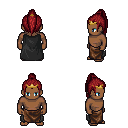
a pixel art fantasy rpg character, male body template, human, dark skin, black cape, robe skirt, brunette long topknot hairstyle, gold tiara, four views (front, back, left, right), 2x2 character sprite sheet, small pixel art, hard edges, no anti-aliasing